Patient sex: M
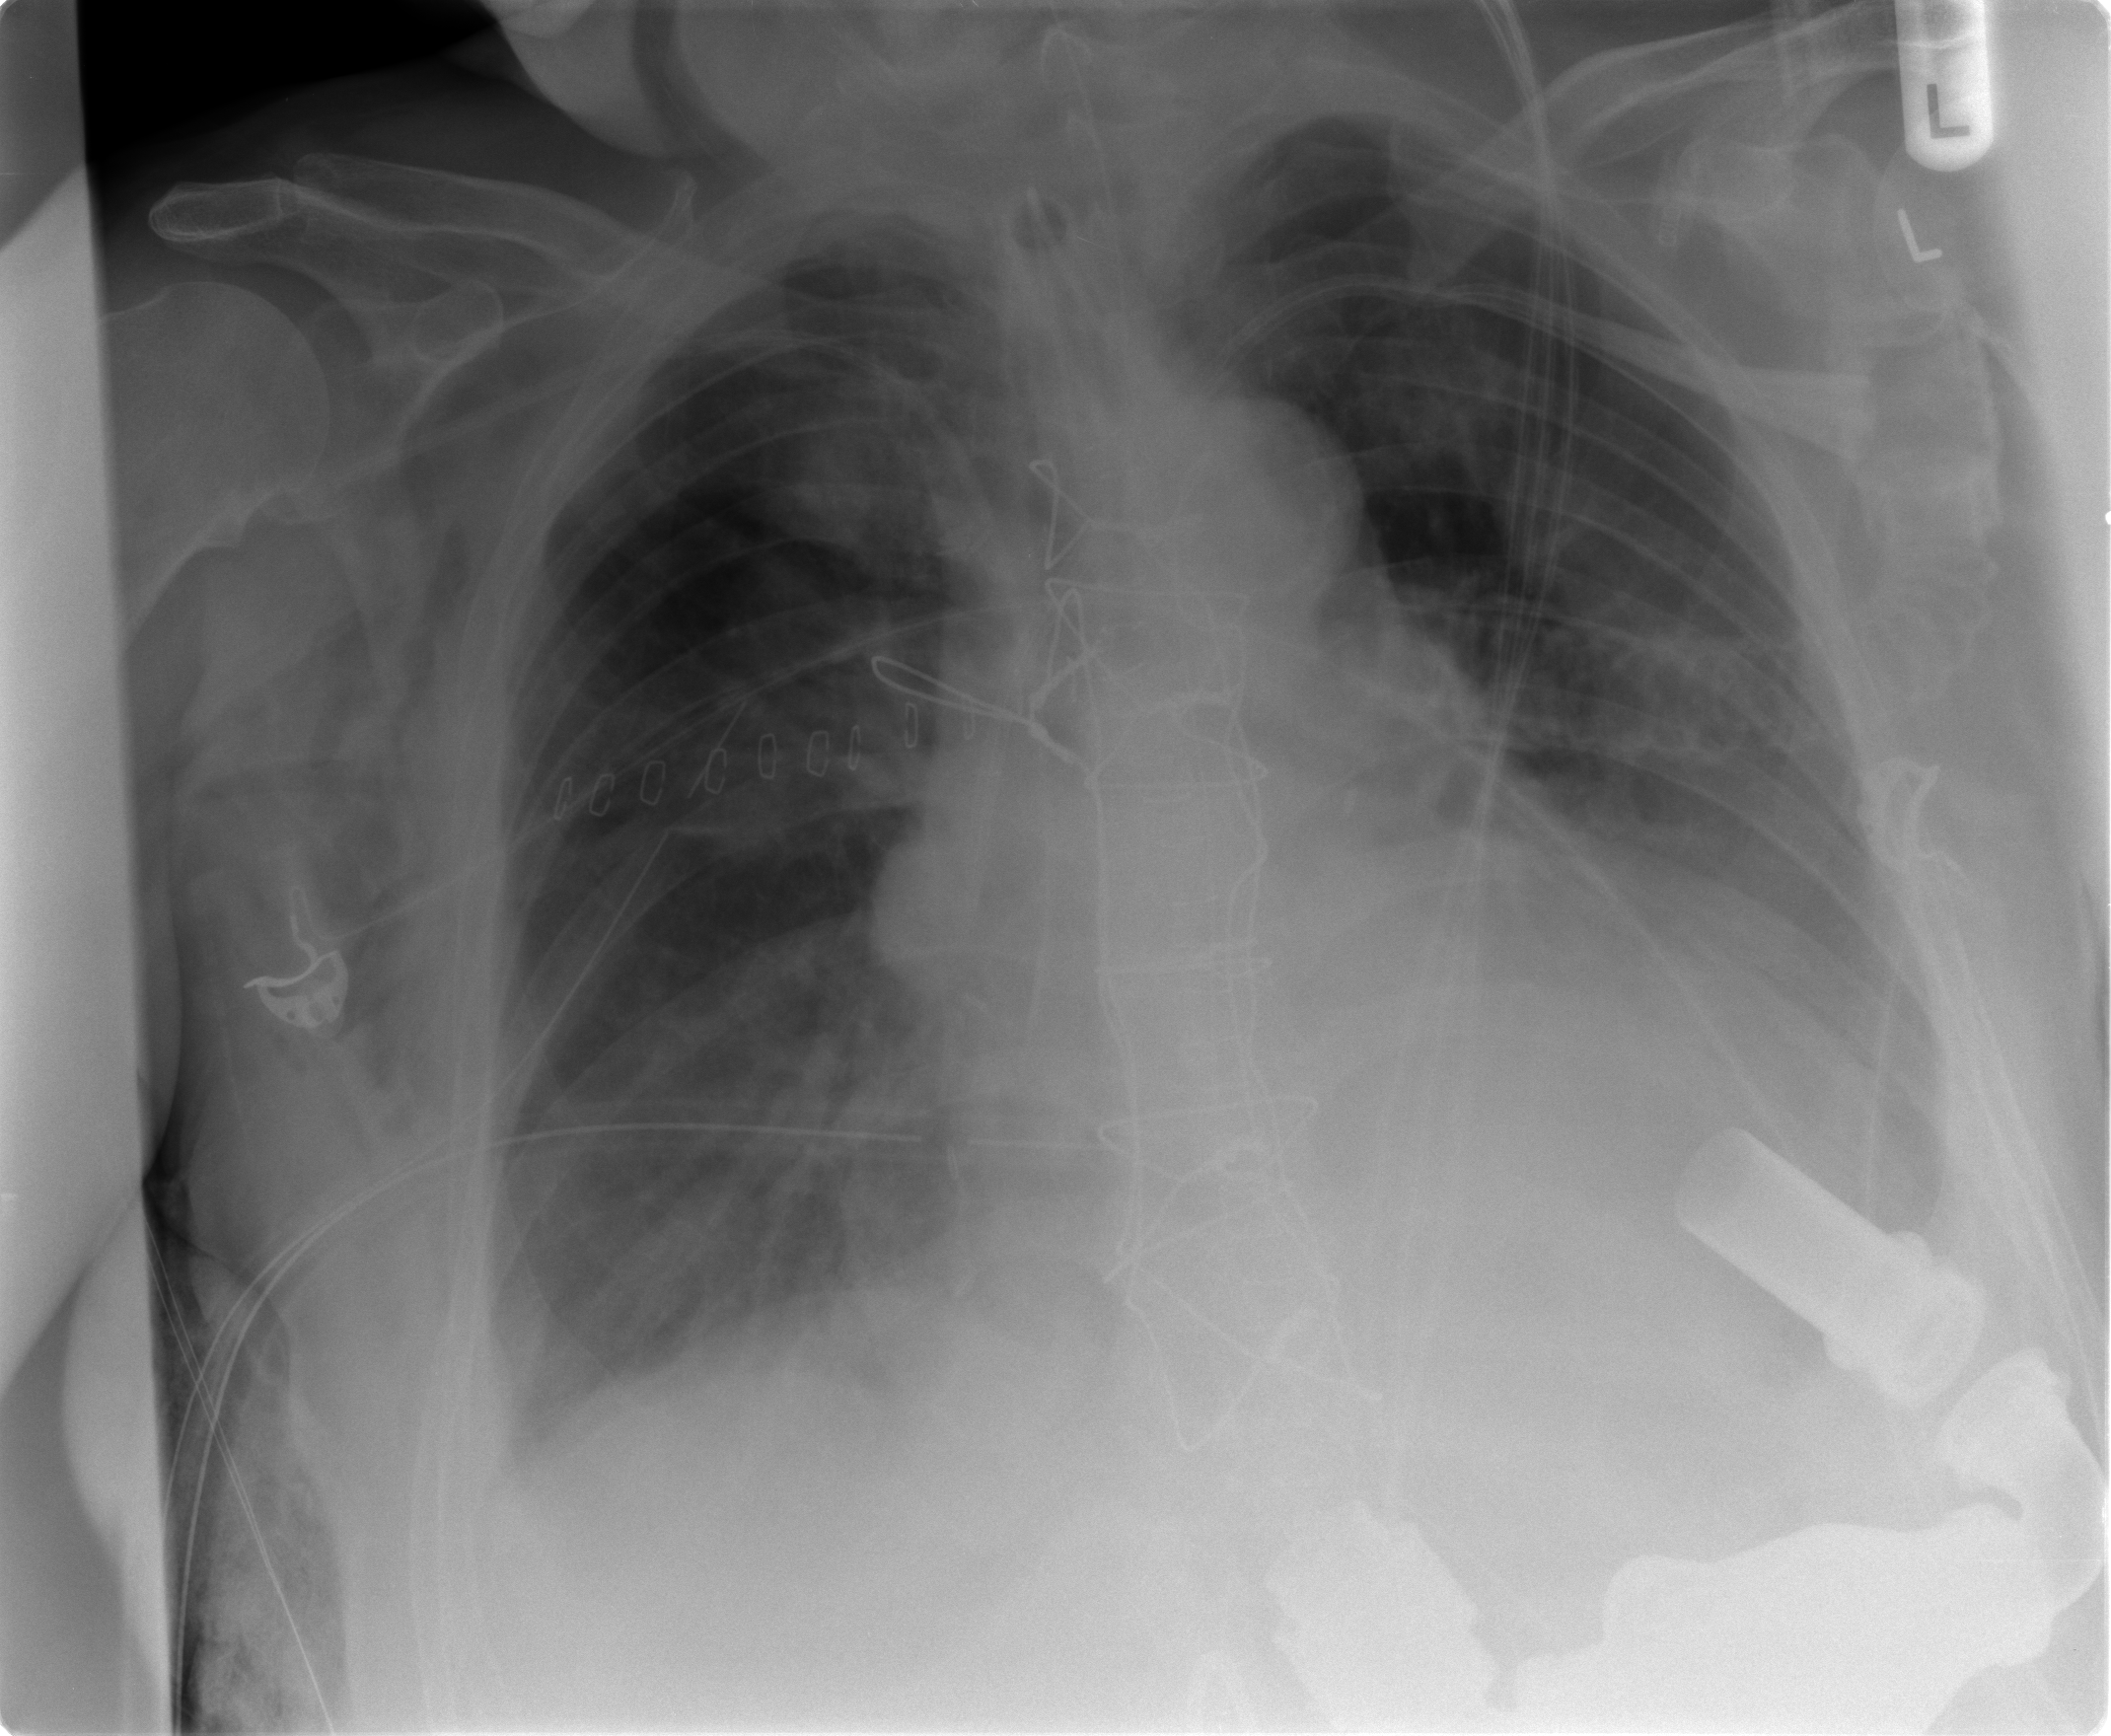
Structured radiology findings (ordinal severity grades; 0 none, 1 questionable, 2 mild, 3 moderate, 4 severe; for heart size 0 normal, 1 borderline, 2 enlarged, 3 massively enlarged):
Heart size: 2
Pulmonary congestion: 3
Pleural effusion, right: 2
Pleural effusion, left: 2
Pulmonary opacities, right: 0
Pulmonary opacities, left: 0
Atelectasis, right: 2
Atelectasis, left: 2